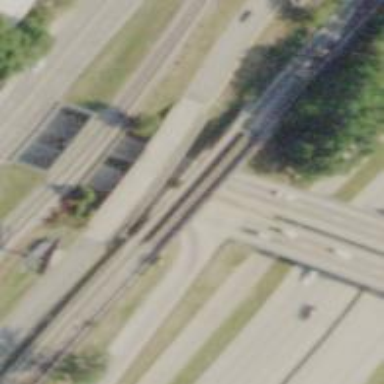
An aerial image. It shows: Bridge over electrified rail tracks leading to service yard.